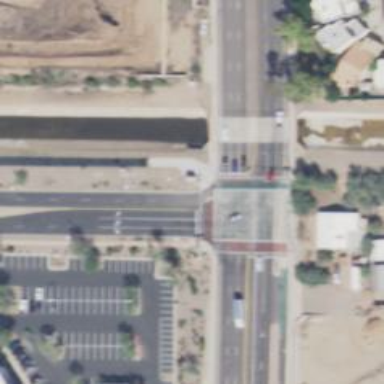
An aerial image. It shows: Solid stop line on the road marking.